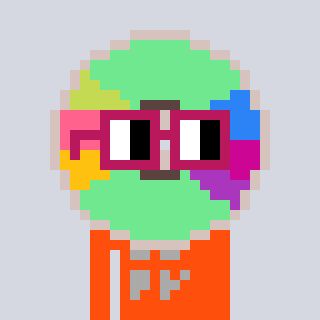
a pixel art character with square dark red glasses, a cd-shaped head and a orange-colored body on a cool background